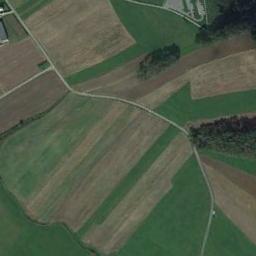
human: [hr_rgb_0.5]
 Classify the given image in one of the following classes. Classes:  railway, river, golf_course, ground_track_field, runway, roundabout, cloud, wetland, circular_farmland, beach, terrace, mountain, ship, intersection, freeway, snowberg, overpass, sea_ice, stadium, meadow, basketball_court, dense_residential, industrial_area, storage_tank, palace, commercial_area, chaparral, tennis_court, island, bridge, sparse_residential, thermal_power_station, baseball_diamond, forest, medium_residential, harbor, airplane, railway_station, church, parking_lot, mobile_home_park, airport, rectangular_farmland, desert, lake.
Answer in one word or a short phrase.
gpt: rectangular_farmland